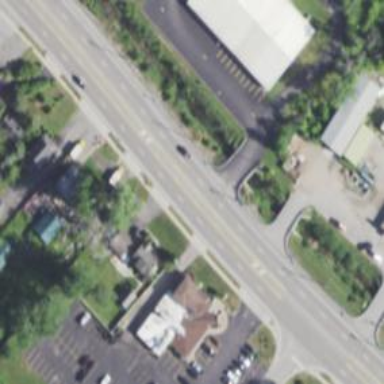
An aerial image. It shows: Unmarked road crossing.